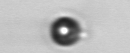
Label: bead